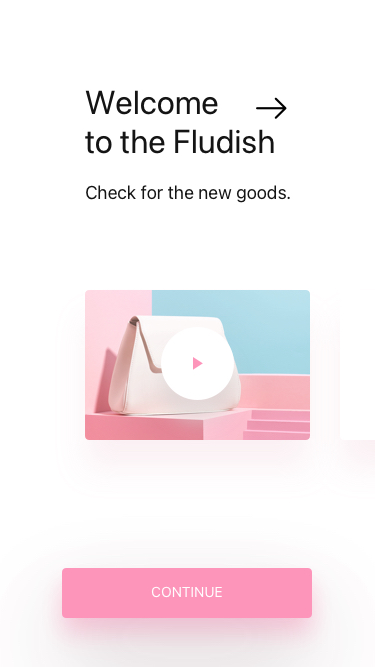
Text in this UI design:
Welcome
to the Fludish
Check for the new goods.